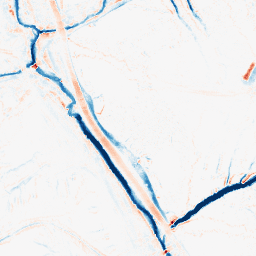
Category: morphological
Decomposition family: morphological
Decomposition parameters: operation: average
size: 5
Upsampling method: sinc_hamming
Upsampling parameters: scale: 2
kernel_size: 16
Upsampling scale: 2